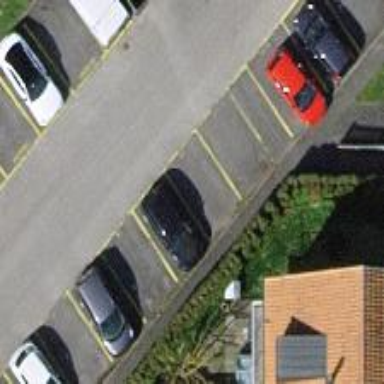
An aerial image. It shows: Parking area with surface.